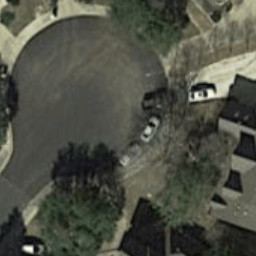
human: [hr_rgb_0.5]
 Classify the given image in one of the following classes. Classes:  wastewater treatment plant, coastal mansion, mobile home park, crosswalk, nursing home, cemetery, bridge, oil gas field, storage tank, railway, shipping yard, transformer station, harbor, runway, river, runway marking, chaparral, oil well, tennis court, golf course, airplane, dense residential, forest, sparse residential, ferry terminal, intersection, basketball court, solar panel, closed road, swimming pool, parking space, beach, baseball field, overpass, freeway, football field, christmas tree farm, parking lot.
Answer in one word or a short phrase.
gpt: closed road